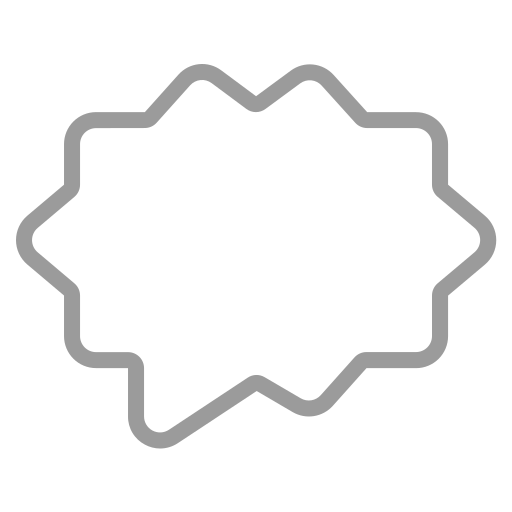
right anger bubble flat